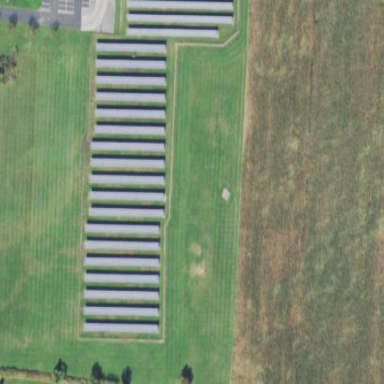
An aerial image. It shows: Solar power plant with photovoltaic technology generating electricity.